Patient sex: F
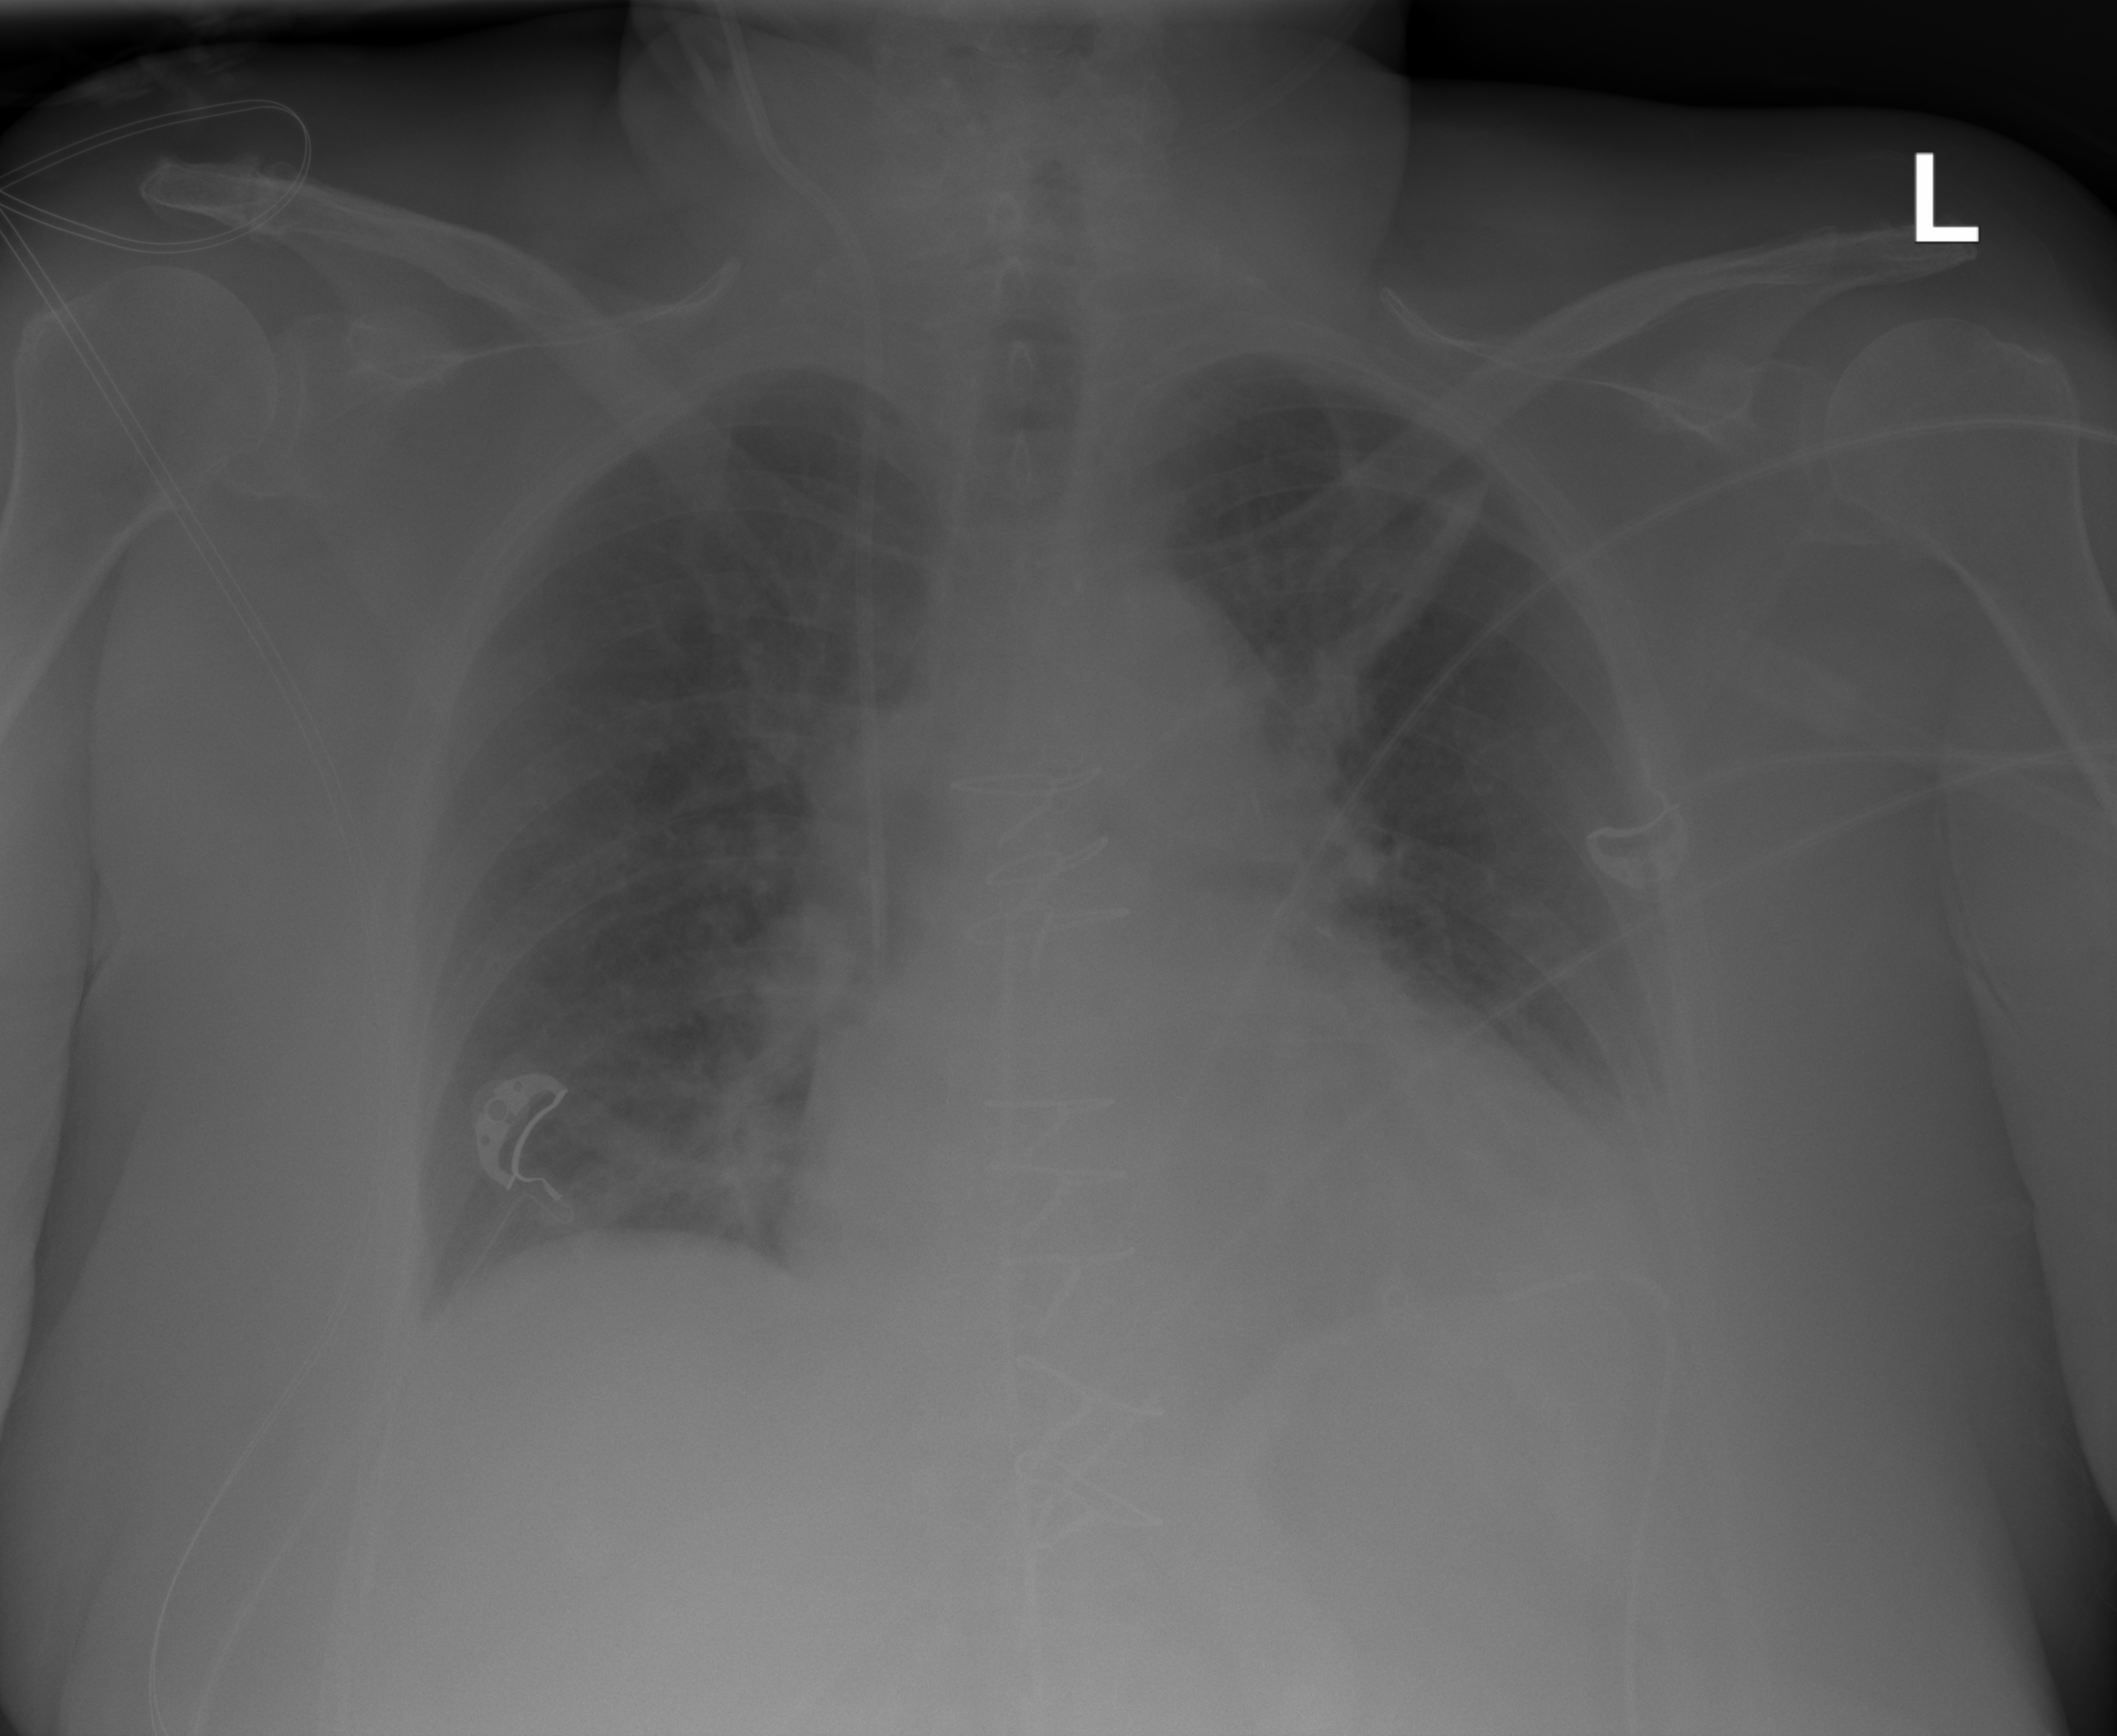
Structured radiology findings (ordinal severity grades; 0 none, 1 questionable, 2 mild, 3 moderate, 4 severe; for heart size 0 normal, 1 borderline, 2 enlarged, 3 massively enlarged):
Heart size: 2
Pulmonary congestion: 2
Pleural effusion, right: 0
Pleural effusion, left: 0
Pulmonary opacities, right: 2
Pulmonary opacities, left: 0
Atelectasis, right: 0
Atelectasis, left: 2